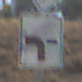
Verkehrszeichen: VerlaufVorfahrtsstrasse6
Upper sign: Vorfahrtsstrasse
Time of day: Midday
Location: Outdoor (RoadRail)
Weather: Clear
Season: Summer
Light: Natural